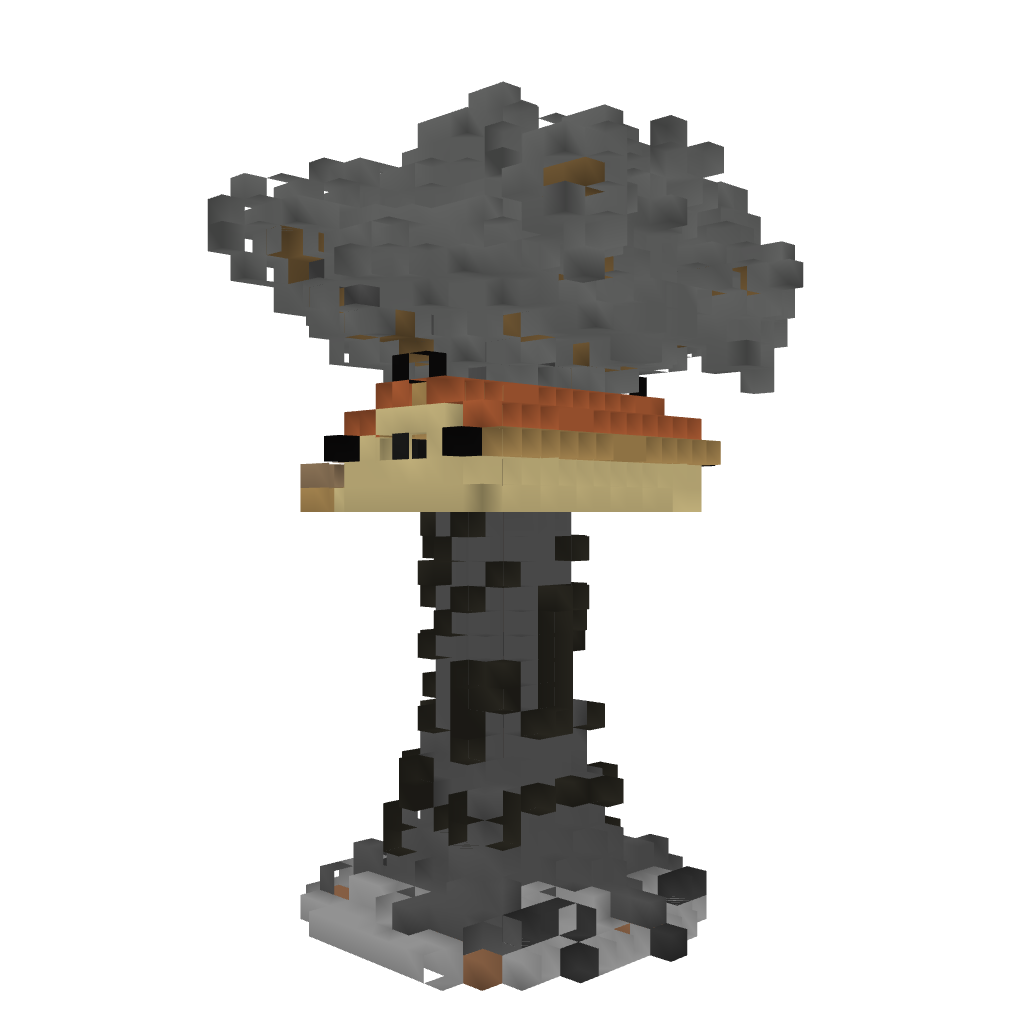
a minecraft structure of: Tree House